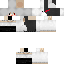
A female human skin with pale skin, wearing brown long hair dressed in a blue hoodie and black pants, featuring a closed mouth.